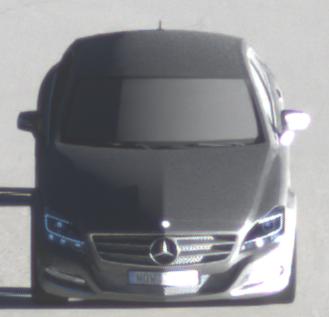
Make: Mercedes-Benz
Model: CLS Coupé 350
Detailed model: CLS-Class (218) Coupé
Model produced from: 2011/01
Model produced until: 2014/07
Doors: 4
Color: gray
Road condition: dry road
Daytime: sunrise or sunset
Contrast: high contrast